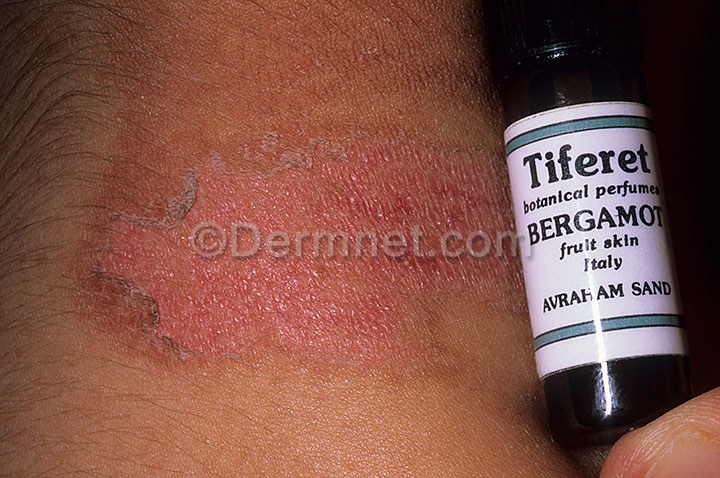
Disease: Light Diseases and Disorders of Pigmentation